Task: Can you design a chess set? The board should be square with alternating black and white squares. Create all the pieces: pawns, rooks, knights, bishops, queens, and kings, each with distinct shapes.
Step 1931:
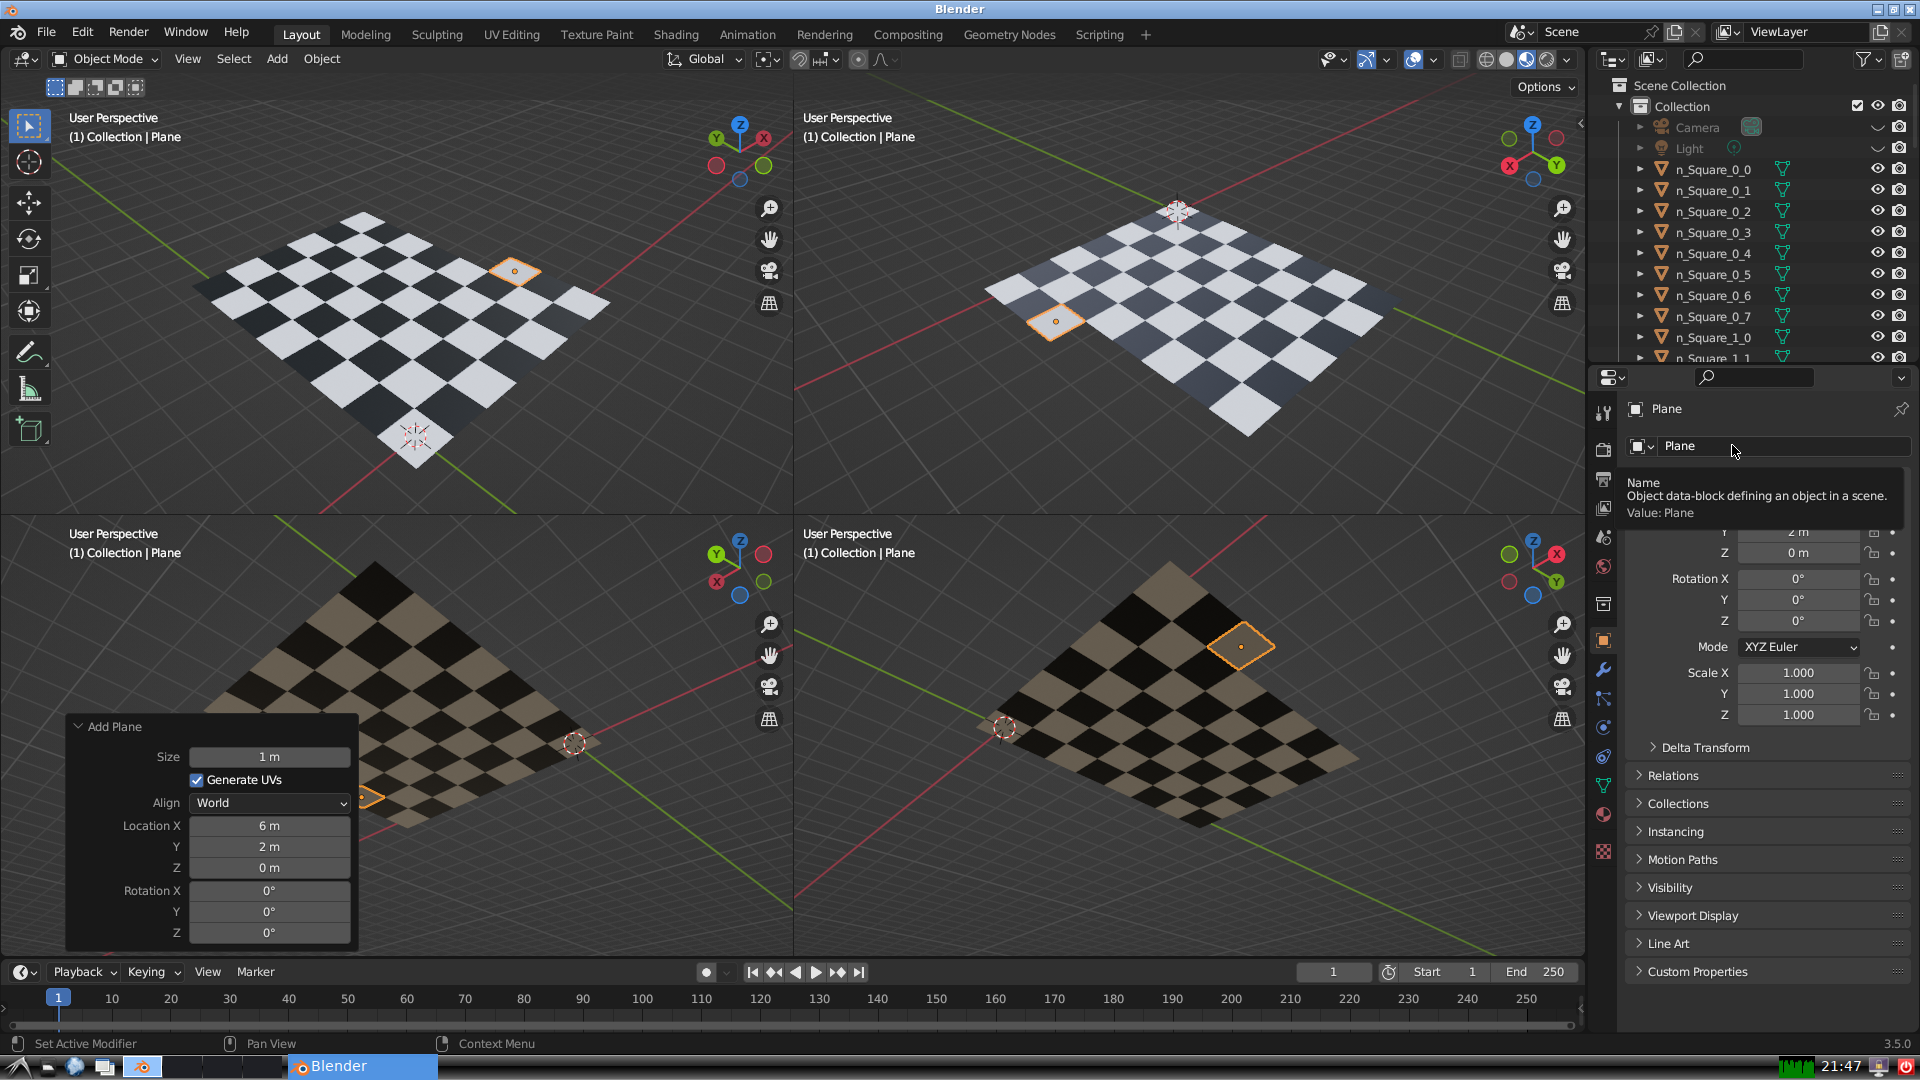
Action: click: no